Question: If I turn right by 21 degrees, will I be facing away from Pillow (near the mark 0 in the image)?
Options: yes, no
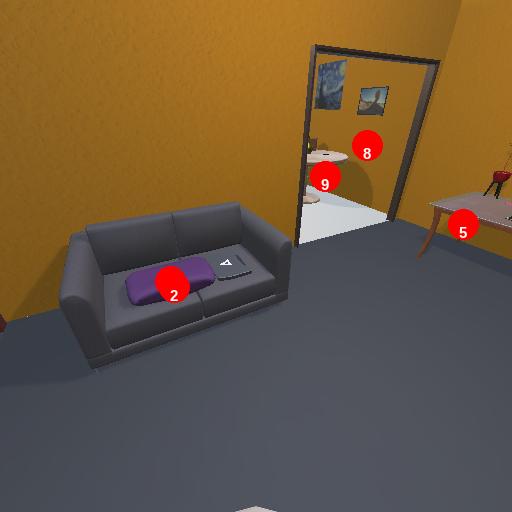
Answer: yes